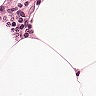
Metastatic tissue present: no